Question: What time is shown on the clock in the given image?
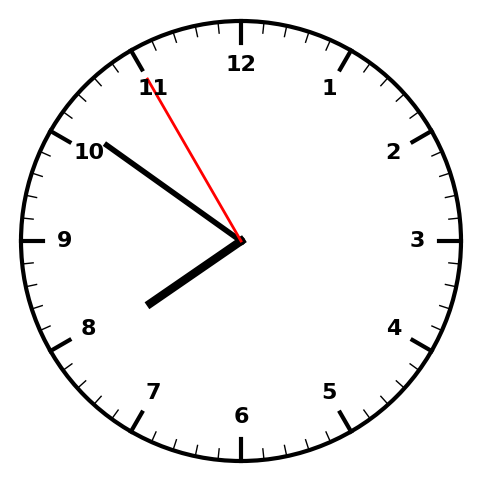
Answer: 07:50:55